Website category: university
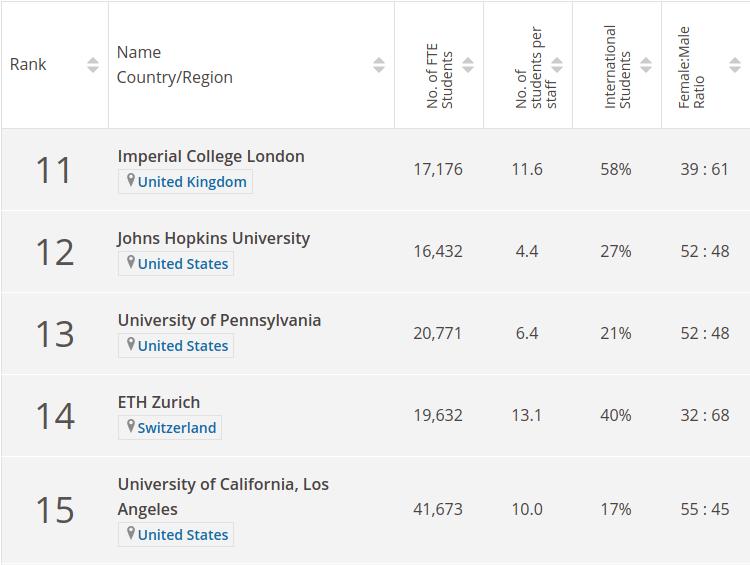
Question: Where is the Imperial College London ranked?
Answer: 11

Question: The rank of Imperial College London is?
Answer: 11

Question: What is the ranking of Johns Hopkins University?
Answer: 12

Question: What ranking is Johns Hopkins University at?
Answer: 12

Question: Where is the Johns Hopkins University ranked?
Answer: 12

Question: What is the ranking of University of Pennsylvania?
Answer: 13

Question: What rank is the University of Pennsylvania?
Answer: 13

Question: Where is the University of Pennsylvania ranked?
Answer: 13

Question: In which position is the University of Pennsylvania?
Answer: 13

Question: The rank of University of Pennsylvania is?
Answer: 13

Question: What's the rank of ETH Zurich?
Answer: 14

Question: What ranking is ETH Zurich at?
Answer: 14

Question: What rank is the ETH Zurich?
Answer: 14

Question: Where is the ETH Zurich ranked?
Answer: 14

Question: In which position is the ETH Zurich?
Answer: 14

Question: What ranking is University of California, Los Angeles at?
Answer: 15

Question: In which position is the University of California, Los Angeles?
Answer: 15

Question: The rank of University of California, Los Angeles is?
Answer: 15

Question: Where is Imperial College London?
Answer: United Kingdom

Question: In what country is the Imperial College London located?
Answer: United Kingdom

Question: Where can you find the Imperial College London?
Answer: United Kingdom

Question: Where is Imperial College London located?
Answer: United Kingdom

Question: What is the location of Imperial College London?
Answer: United Kingdom

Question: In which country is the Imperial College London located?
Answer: United Kingdom

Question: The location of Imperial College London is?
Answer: United Kingdom

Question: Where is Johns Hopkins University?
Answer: United States

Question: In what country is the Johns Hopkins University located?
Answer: United States

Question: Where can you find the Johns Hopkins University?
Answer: United States

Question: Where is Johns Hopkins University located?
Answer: United States

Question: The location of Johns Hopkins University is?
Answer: United States

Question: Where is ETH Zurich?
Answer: Switzerland

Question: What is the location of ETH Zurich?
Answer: Switzerland

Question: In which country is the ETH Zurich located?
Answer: Switzerland

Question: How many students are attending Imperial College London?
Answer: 17,176

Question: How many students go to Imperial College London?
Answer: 17,176

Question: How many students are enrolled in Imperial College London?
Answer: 17,176

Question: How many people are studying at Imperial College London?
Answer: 17,176

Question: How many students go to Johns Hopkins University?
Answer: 16,432

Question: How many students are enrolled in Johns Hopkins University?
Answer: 16,432

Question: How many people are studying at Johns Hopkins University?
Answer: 16,432

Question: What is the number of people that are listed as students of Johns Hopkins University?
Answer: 16,432

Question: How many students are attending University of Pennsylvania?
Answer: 20,771

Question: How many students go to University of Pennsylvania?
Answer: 20,771

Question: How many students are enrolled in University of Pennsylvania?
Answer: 20,771

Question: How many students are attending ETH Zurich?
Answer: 19,632

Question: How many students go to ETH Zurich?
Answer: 19,632

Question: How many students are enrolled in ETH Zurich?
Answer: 19,632

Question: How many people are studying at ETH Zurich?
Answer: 19,632

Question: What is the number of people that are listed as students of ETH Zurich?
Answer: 19,632

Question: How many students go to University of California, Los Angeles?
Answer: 41,673

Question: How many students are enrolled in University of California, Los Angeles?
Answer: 41,673

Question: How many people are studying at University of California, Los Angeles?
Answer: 41,673

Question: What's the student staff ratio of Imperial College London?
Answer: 11.6

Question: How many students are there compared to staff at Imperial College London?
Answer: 11.6

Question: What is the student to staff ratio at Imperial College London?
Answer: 11.6

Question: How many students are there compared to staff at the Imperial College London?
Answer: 11.6

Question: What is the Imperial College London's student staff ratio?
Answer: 11.6

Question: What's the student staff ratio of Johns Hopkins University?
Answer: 4.4

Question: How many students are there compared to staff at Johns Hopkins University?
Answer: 4.4

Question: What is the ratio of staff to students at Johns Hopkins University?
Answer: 4.4

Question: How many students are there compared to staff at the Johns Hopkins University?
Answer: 4.4

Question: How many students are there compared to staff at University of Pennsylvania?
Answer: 6.4

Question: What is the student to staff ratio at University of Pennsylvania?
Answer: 6.4

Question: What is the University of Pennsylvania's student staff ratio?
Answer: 6.4